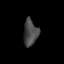
Tissue: skin
Cell type: Myeloid cells
Senescence score: 0.7907
Nuclear area (px): 370
Mean DAPI intensity: 72.038